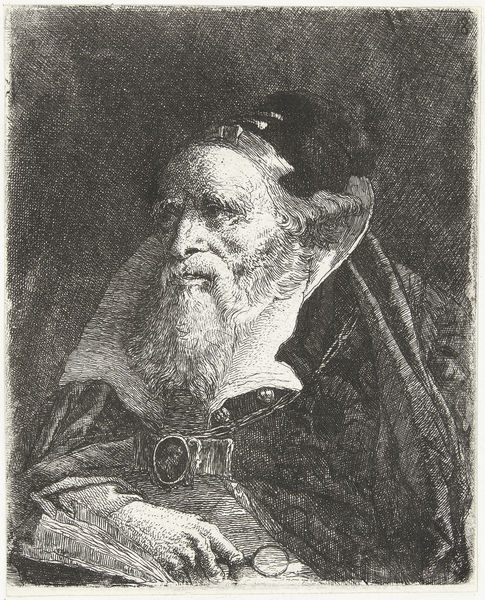
Titel: Oude man met boek en vergrootglas
Künstler: Giovanni Domenico Tiepolo
Standort: Amsterdam
Institution: Rijksmuseum
Schlagwörter: barbe, bouche, homme, manteau, nez, portrait, chapeau, gravure, main, nuit, vieillard, ceinture, dessin, vieux, col, noir et blanc, lunette, livre, lithographie, lire, potrait, clergé, savant, monocle, loupe, religieux, pages, chaine